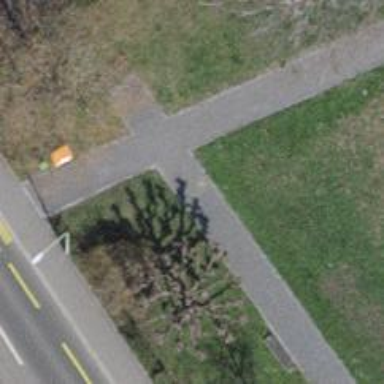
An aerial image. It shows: Footway with surface of fine gravel.